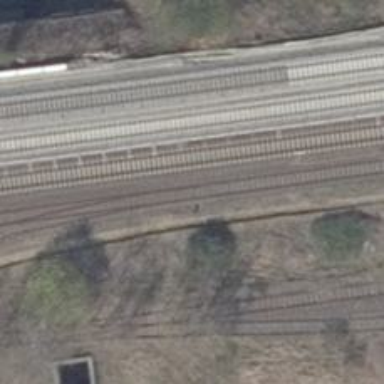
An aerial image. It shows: Railway switch with the turnout side on the left.